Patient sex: M
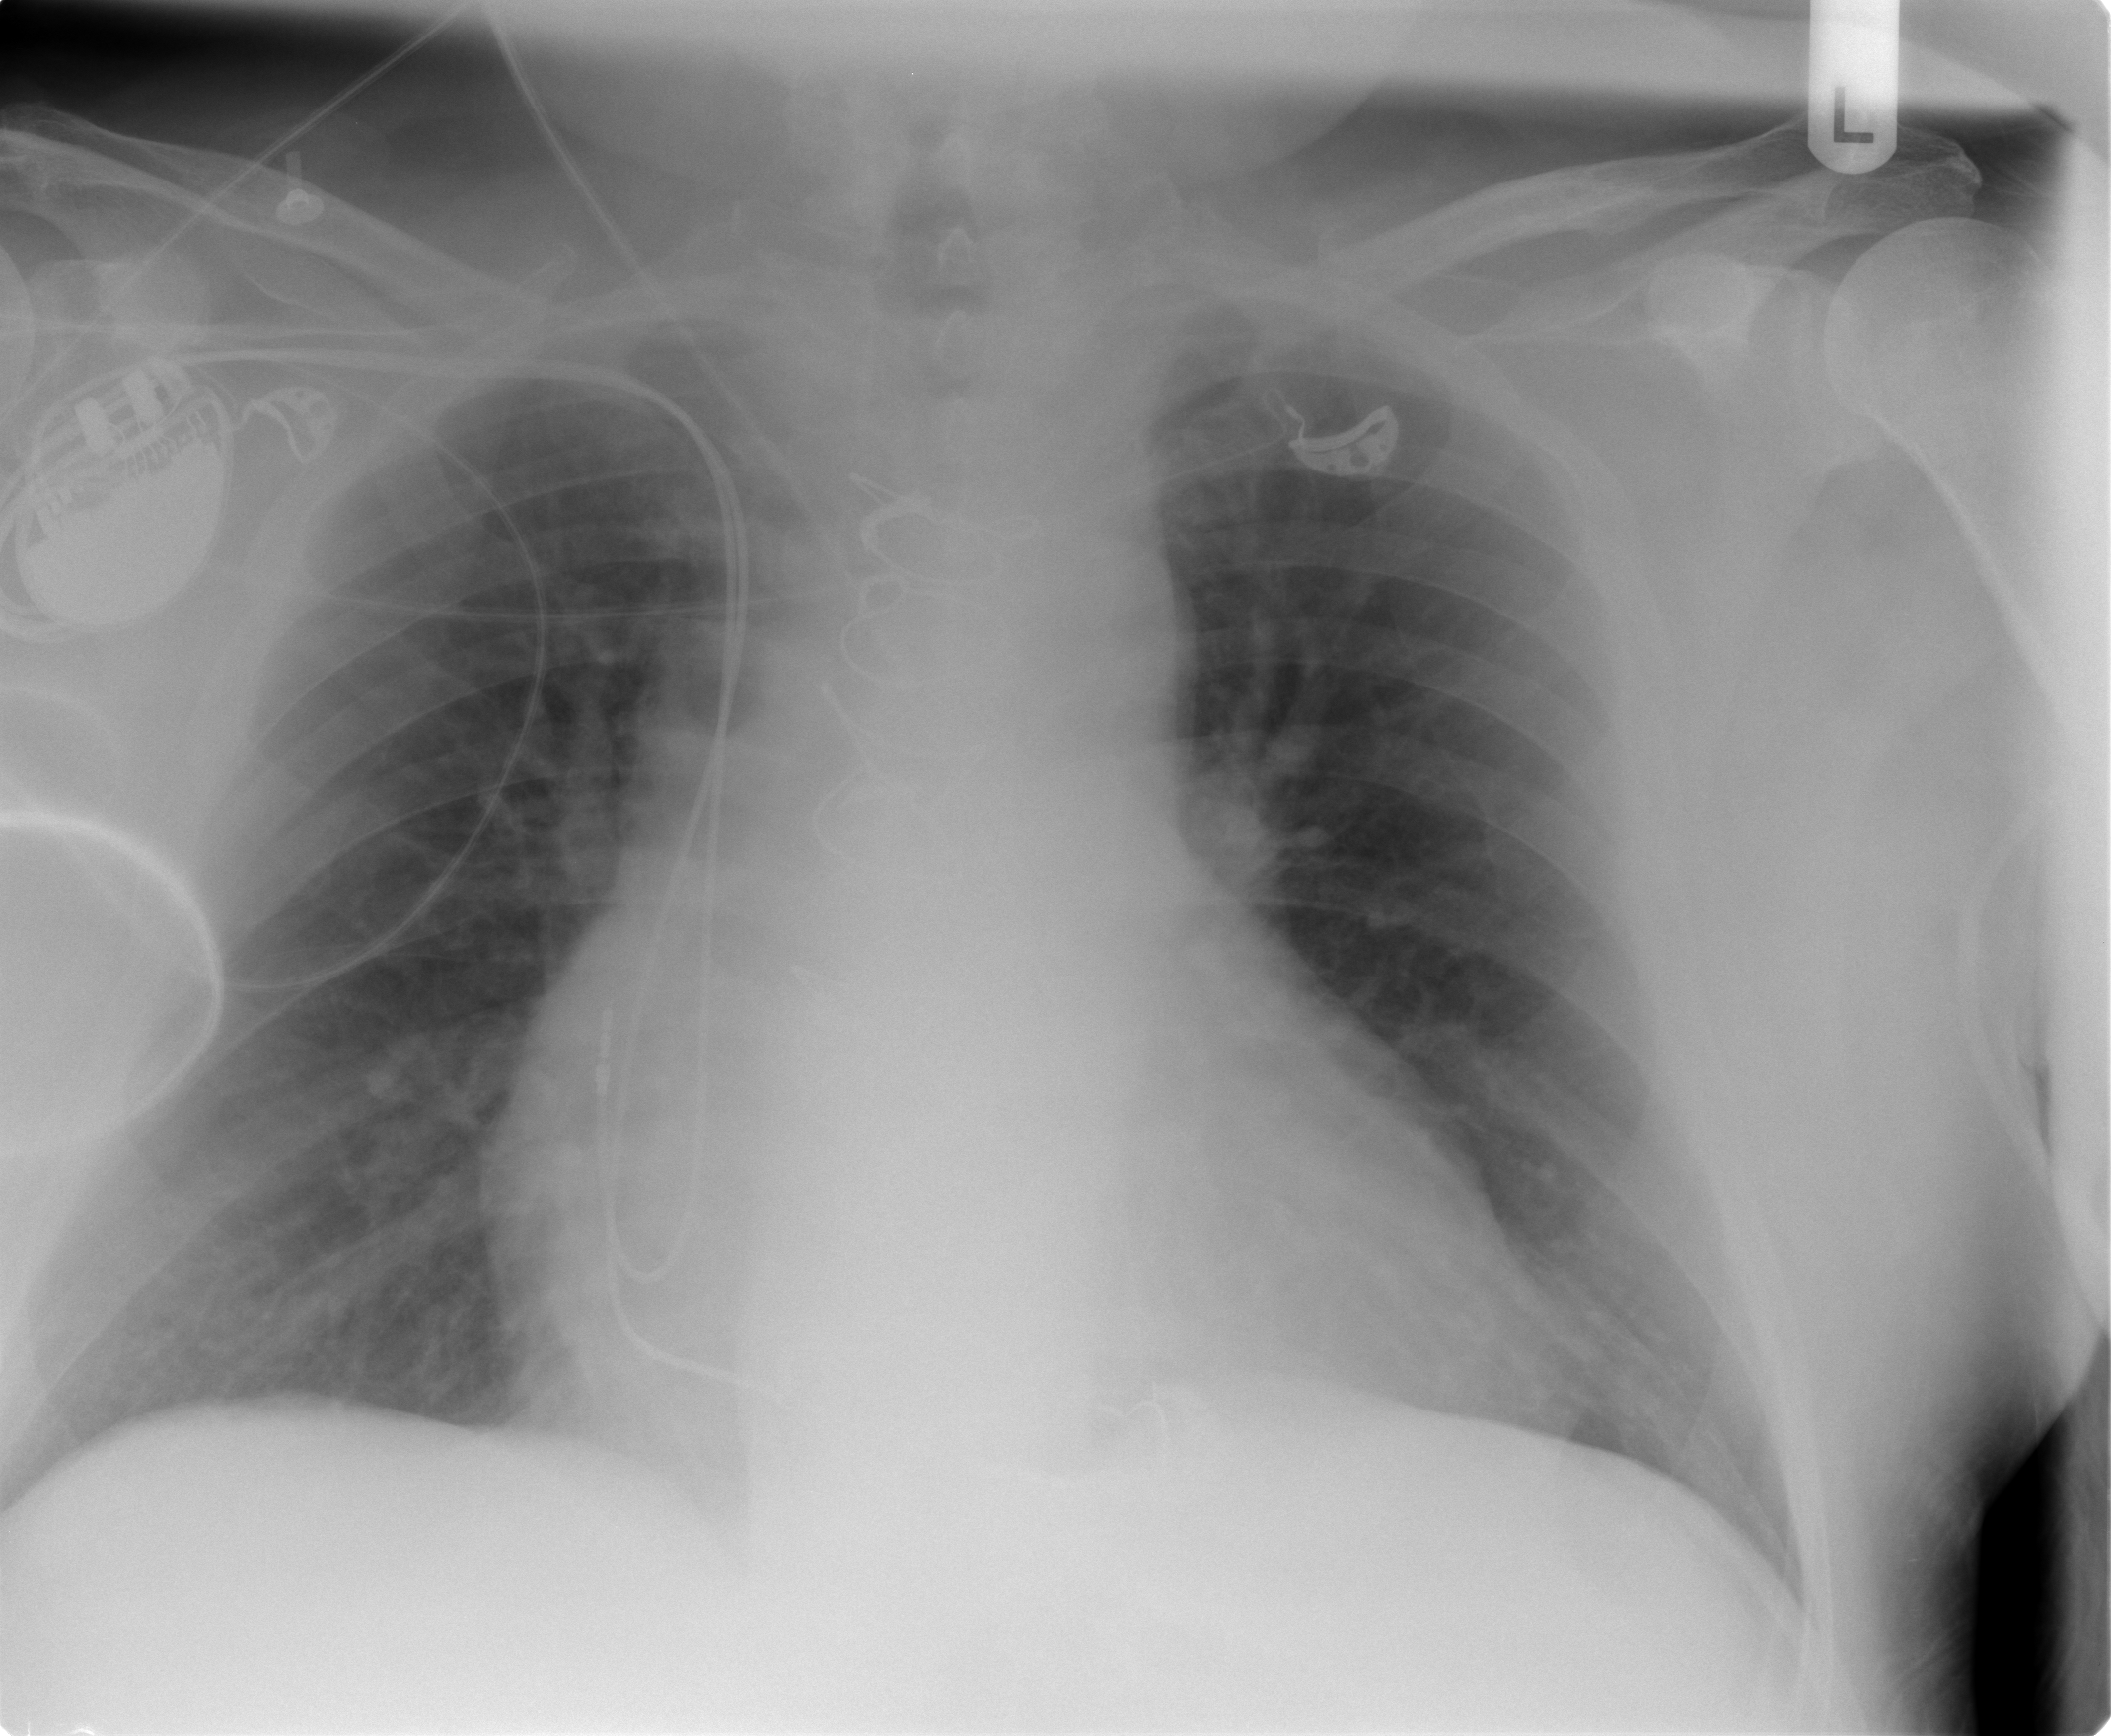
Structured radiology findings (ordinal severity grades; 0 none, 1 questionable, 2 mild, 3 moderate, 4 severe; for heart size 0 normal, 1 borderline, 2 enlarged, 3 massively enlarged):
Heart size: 2
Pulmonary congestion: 1
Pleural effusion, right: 0
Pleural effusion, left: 0
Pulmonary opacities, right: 0
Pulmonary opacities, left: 0
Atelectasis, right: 0
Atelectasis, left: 0